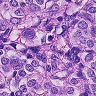
Metastatic tissue present: yes